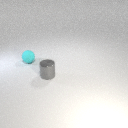
small cyan rubber sphere behind small gray metal cylinder